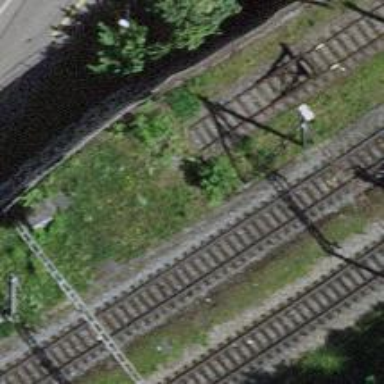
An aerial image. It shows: Railway buffer stop.